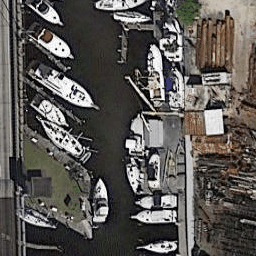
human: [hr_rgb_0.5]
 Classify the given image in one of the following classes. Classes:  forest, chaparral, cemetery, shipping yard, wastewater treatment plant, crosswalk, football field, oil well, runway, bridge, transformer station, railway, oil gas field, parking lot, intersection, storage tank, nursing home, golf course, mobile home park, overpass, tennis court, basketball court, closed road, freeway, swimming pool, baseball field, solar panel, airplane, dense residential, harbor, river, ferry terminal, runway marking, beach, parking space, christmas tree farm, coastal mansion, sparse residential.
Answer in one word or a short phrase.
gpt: harbor